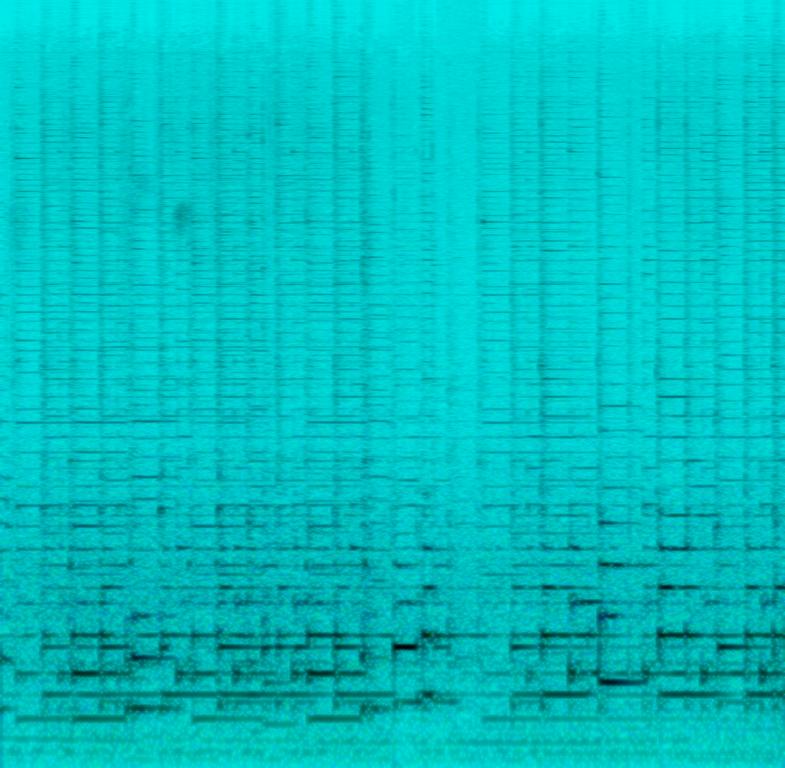
This music is instrumental. The tempo is medium with an animated Banjo lead harmony. There is minimal instrumentation with cheerful ,popping vibrations of this beautiful instrument. It is lively ,spirited, cheerful and adds a beautiful layer to Country and Folk Songs.